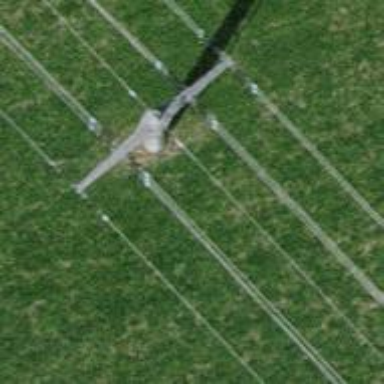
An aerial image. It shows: Concrete power pole.